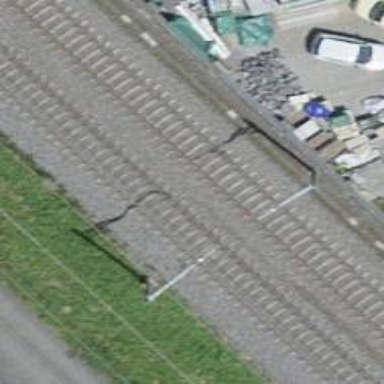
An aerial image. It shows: Single railway track with electrification through contact line.